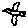
Label: bird